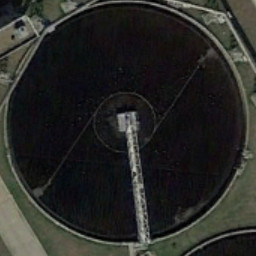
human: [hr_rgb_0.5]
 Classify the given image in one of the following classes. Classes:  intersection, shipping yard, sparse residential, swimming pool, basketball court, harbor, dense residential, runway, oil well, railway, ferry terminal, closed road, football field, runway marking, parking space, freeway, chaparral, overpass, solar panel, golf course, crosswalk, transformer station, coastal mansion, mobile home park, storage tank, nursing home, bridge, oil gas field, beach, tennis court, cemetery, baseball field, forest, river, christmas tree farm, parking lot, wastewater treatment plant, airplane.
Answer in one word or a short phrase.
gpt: wastewater treatment plant